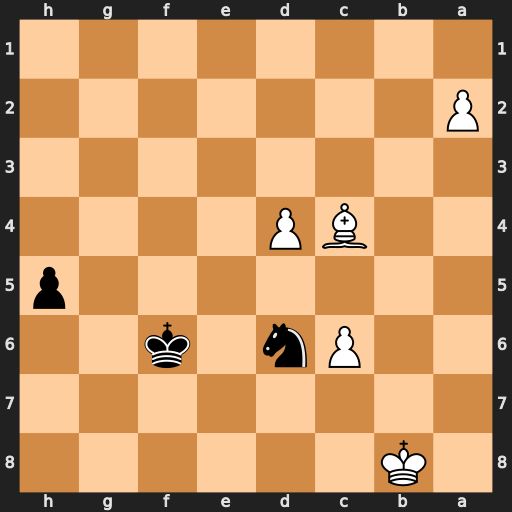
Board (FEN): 1K6/8/2Pn1k2/7p/2BP4/8/P7/8
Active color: b
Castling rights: -
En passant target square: -
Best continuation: Nxc4 c7 Nd6 a4 h4 a5 h3 a6 h2 a7 h1=Q c8=Q Qb1+